Field crop: maize
Growth stage: 2
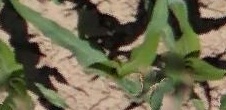
Species: maize